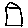
Label: house